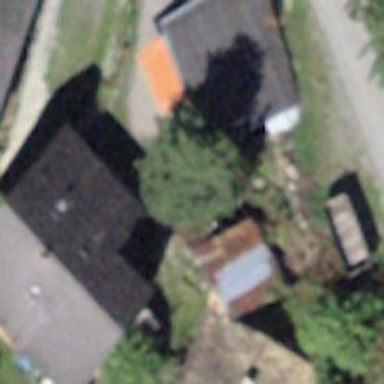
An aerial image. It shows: Simple house.